Field crop: tomato
Growth stage: 1
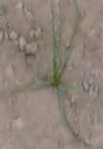
Species: cyperus